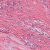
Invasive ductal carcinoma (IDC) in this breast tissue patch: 0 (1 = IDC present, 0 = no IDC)